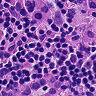
Metastatic tissue present: yes